Field crop: maize
Growth stage: 2
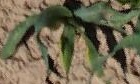
Species: maize